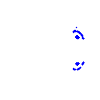
Particle: proton